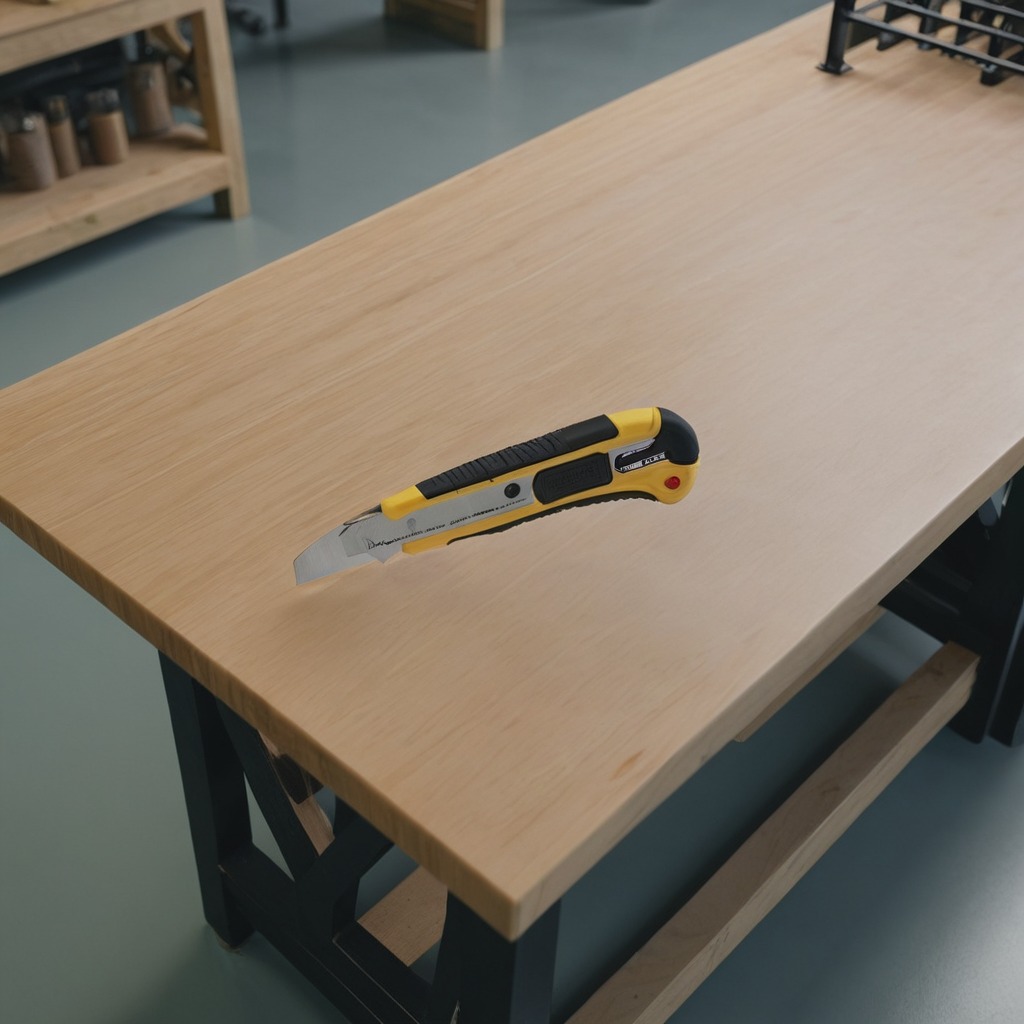
A utility knife is lying on a workbench inside a coastal fishing gear workshop.